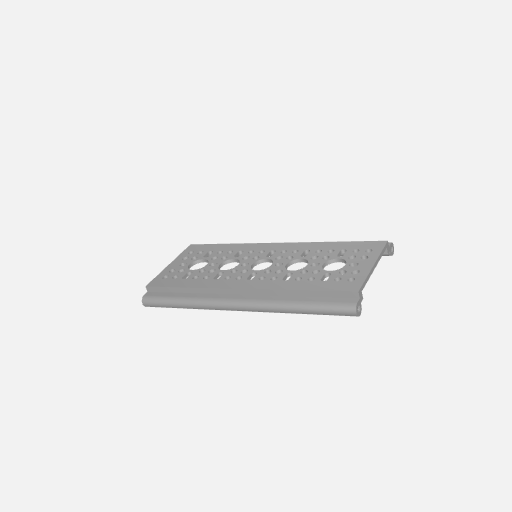
Part: RailChannel5H